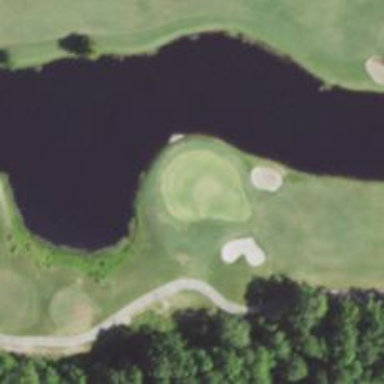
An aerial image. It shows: Golf hole.